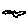
Label: bird